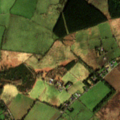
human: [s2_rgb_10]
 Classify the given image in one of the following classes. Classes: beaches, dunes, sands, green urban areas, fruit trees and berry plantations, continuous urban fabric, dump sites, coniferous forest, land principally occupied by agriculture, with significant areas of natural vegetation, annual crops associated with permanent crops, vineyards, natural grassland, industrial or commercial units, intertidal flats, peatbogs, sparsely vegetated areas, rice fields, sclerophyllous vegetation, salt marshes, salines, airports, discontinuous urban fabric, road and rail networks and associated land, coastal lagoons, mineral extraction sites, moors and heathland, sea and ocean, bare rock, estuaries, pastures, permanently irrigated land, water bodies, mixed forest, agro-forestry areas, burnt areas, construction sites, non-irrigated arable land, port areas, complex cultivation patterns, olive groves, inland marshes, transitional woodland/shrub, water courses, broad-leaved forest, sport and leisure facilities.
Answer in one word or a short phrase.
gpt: pastures, broad-leaved forest, coniferous forest, peatbogs